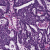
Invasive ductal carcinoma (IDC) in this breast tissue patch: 1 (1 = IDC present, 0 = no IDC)